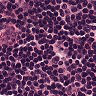
Metastatic tissue present: no